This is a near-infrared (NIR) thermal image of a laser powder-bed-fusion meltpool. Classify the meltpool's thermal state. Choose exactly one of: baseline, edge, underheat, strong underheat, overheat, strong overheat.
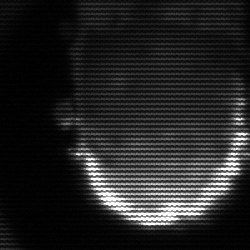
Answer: baseline